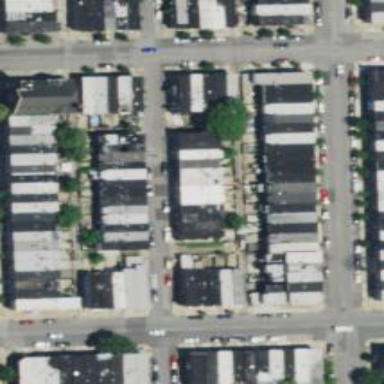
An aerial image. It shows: Alleyway designated as service road.